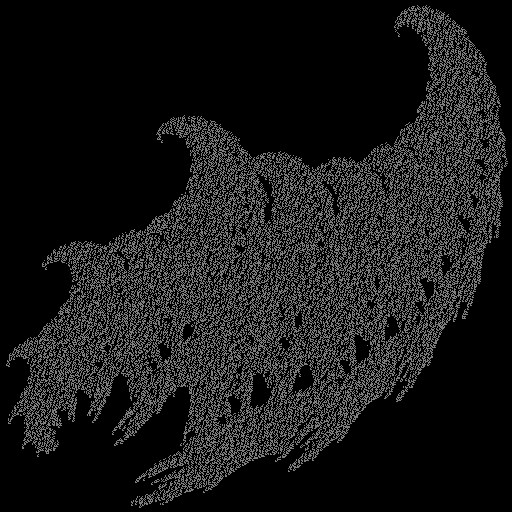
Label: spiderbrake